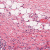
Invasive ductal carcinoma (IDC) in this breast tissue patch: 0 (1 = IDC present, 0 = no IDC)